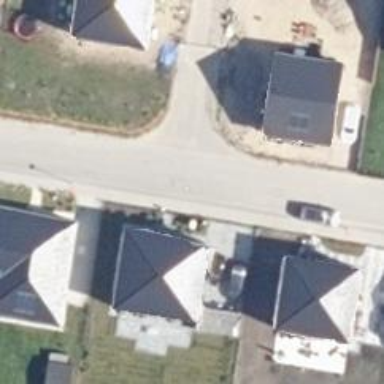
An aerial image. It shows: Residential road with asphalt surface. There is sidewalk on the left side.